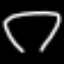
Label: diamond